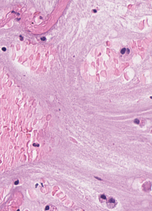
Tumor epithelial tissue: no
Tumor-associated stroma tissue: no
Normal tissue: yes